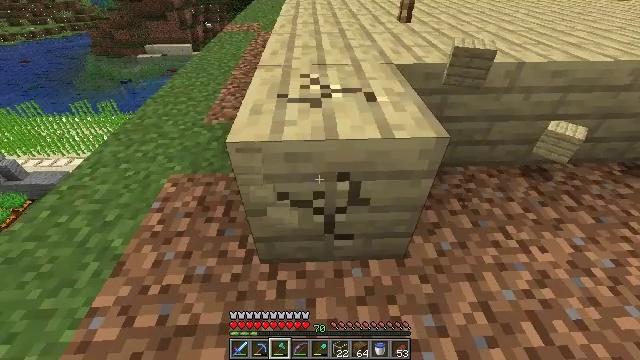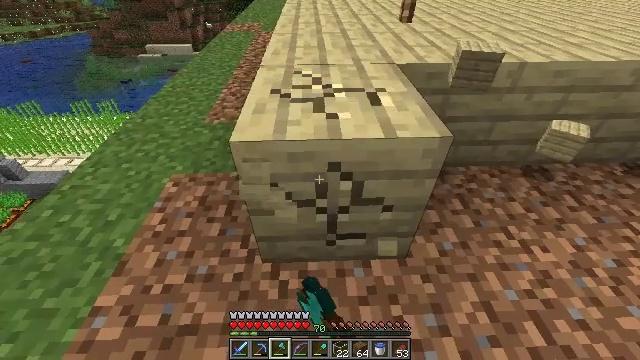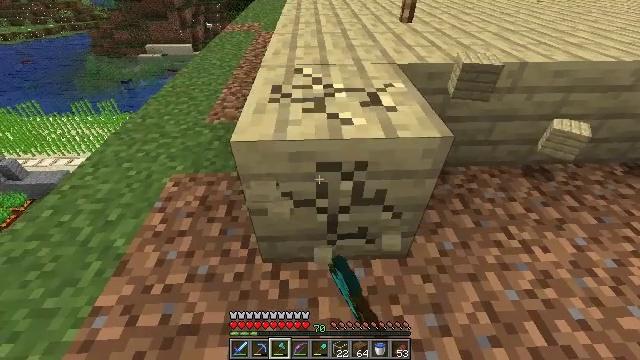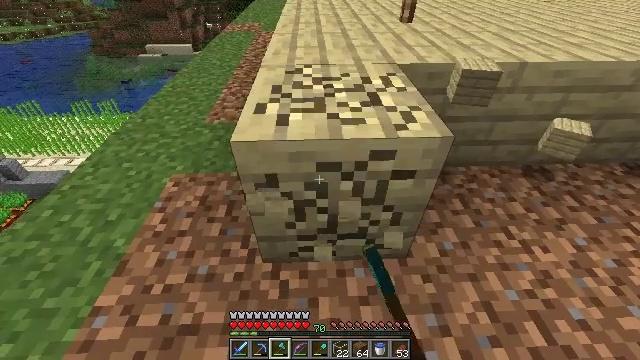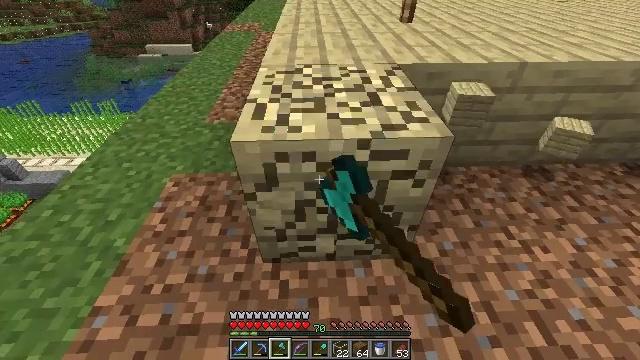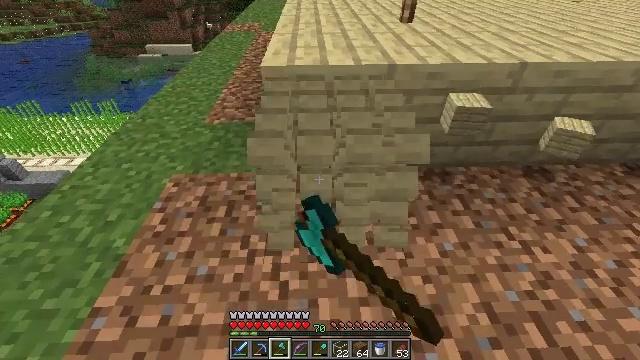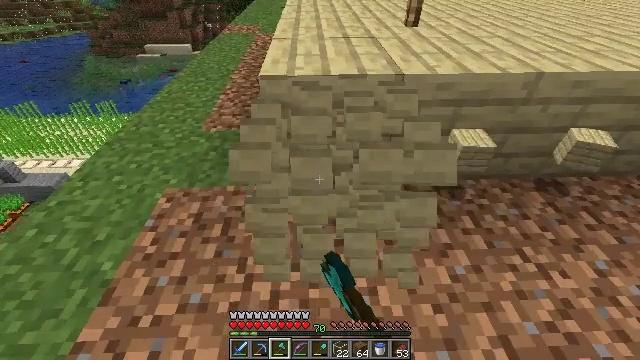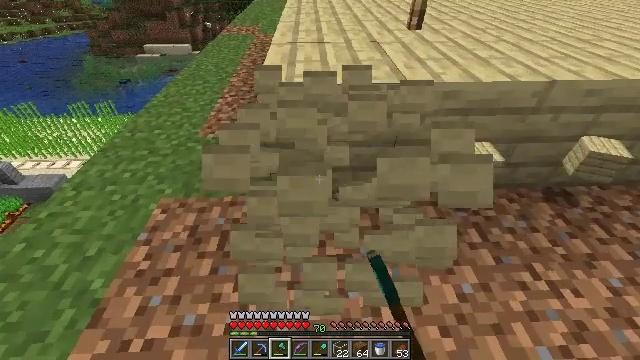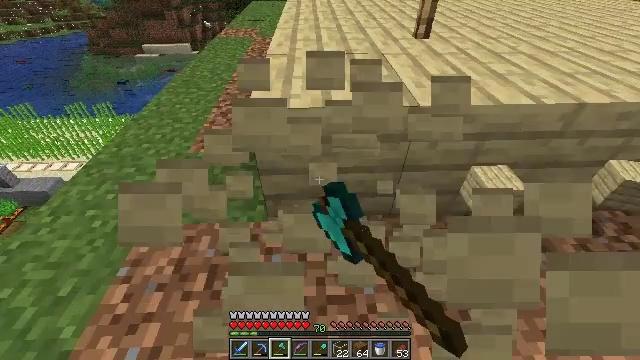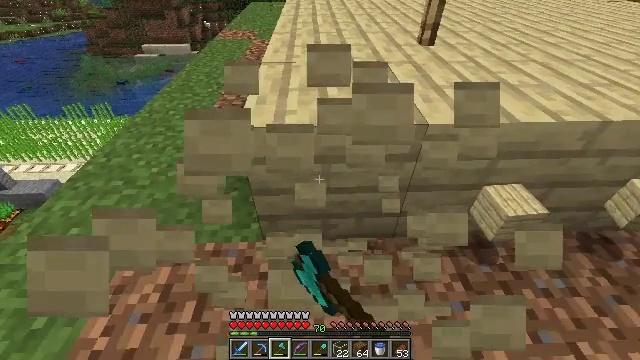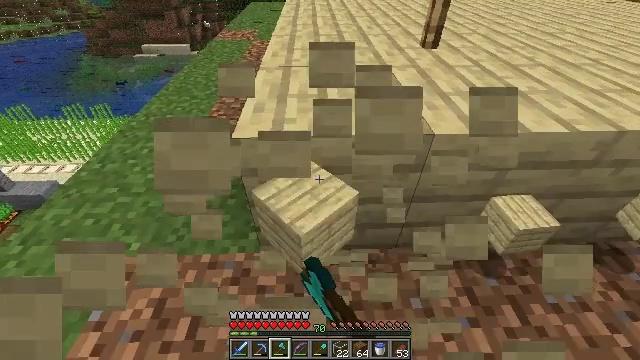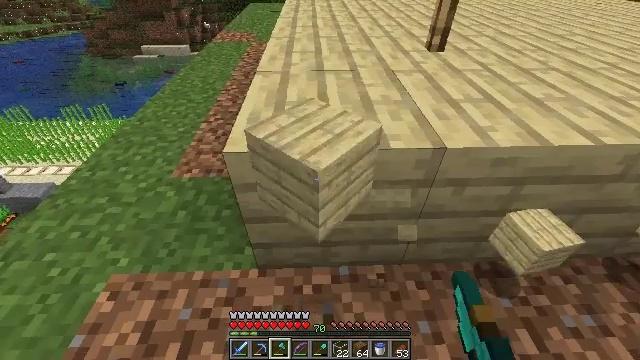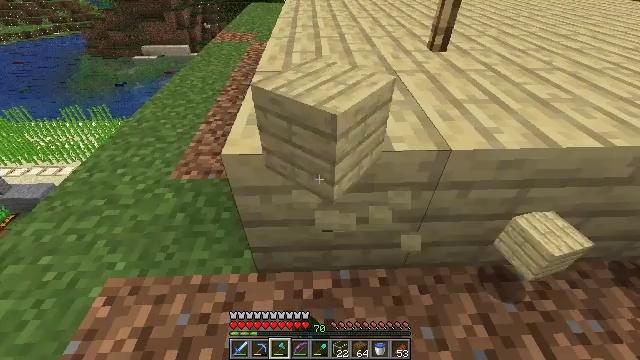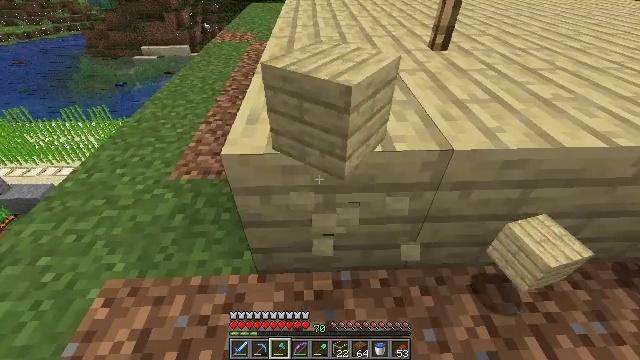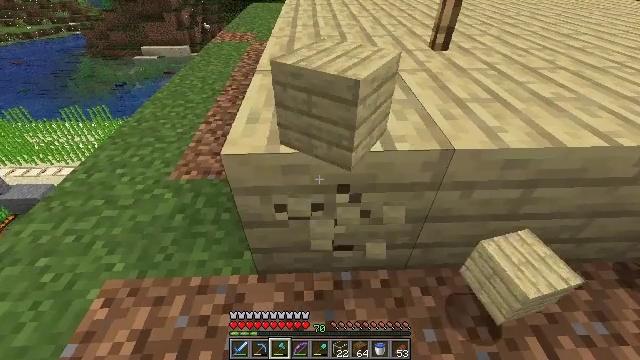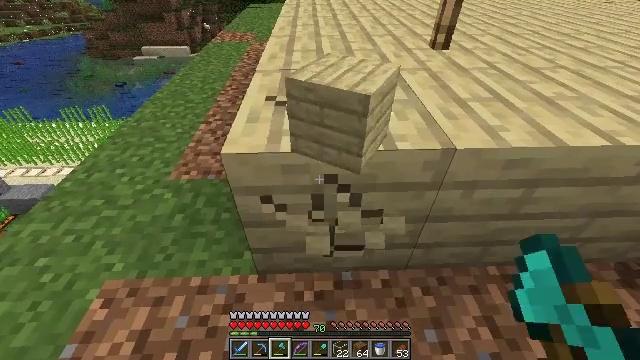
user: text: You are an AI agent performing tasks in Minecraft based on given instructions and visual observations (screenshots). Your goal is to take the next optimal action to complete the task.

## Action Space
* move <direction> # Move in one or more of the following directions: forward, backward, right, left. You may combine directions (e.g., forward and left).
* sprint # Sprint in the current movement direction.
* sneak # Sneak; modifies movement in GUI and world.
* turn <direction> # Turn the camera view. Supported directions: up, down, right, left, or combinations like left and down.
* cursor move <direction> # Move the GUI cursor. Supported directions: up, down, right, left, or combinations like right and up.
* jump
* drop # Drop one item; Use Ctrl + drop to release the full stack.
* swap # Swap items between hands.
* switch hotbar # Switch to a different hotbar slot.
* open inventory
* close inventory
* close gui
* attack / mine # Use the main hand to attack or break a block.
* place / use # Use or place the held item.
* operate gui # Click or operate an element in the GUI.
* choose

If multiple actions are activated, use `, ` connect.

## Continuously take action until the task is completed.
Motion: motion action
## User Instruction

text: Gather some birch planks.
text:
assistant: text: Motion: attack / mine
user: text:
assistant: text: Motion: attack / mine
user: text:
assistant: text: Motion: attack / mine
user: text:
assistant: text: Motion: attack / mine
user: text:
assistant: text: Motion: move forward, attack / mine
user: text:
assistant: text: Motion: move forward, attack / mine
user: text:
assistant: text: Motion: move forward, attack / mine
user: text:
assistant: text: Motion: move forward, attack / mine
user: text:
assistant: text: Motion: move forward, attack / mine
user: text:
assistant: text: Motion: attack / mine
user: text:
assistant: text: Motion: attack / mine
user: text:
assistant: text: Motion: attack / mine
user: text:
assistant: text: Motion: attack / mine
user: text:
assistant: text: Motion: attack / mine
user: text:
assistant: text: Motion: attack / mine
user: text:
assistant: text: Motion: attack / mine
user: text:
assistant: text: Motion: attack / mine
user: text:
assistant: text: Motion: attack / mine
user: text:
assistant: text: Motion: attack / mine
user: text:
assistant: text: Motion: move right, attack / mine
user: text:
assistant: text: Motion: move right, attack / mine
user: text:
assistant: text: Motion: move right, attack / mine
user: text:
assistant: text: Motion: move right, attack / mine
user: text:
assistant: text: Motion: move right, attack / mine
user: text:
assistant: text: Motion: attack / mine
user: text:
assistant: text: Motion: attack / mine
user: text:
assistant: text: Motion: attack / mine
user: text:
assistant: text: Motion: attack / mine
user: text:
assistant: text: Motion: attack / mine
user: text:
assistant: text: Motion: attack / mine